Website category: auto
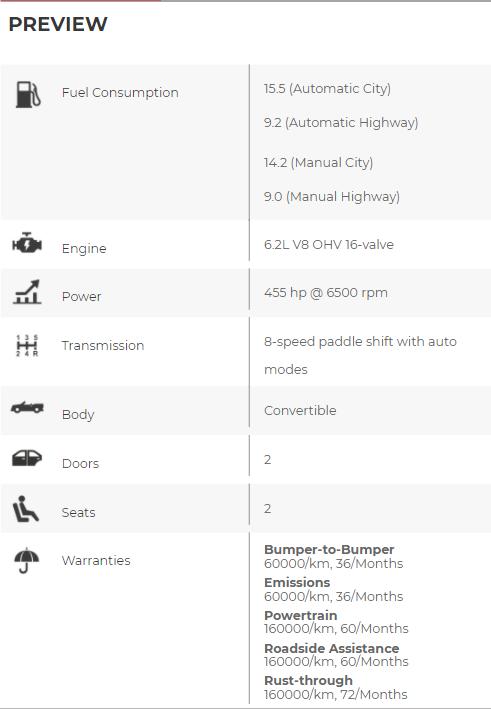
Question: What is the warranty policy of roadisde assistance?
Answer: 160000/km, 60/Months

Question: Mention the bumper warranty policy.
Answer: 60000/km, 36/Months

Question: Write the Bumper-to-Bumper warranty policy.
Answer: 60000/km, 36/Months

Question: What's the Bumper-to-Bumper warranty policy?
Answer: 60000/km, 36/Months

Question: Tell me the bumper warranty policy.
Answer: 60000/km, 36/Months

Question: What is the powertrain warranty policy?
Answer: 160000/km, 60/Months

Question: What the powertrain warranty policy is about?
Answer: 160000/km, 60/Months

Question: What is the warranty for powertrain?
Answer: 160000/km, 60/Months